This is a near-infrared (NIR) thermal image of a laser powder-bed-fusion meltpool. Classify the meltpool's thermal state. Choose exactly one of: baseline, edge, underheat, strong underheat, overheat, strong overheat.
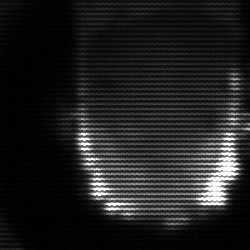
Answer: baseline